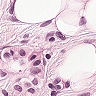
Metastatic tissue present: yes